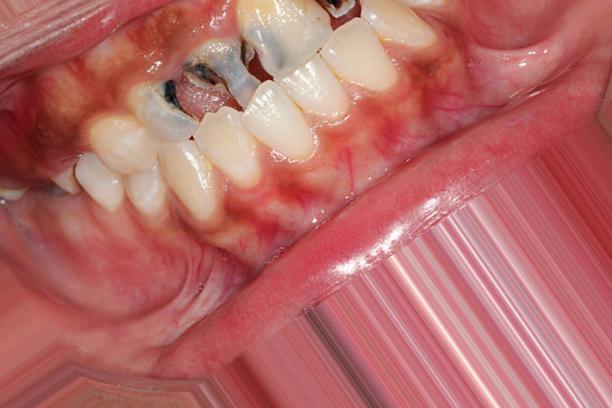
Condition: Caries